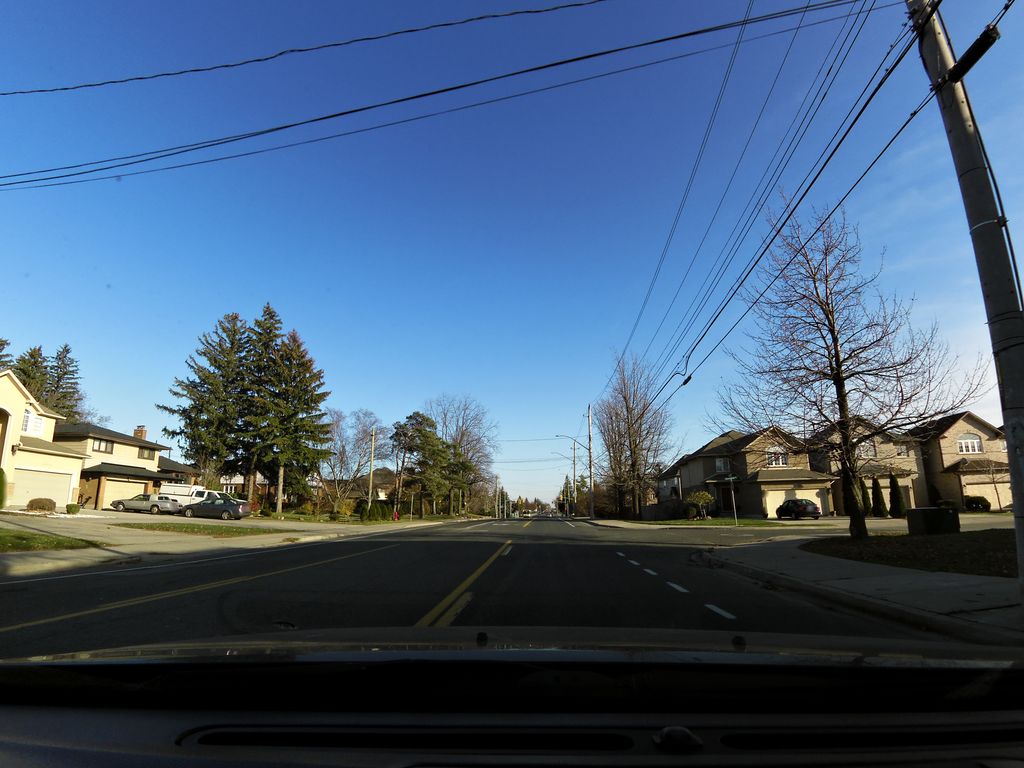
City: hamilton